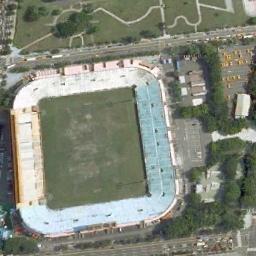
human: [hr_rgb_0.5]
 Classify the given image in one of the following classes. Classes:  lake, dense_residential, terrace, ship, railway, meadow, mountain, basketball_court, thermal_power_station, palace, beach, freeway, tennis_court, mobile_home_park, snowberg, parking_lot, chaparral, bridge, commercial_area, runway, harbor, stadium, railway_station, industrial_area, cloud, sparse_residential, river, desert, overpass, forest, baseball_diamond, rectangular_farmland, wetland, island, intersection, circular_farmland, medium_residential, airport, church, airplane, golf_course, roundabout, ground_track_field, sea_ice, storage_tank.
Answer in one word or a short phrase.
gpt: stadium